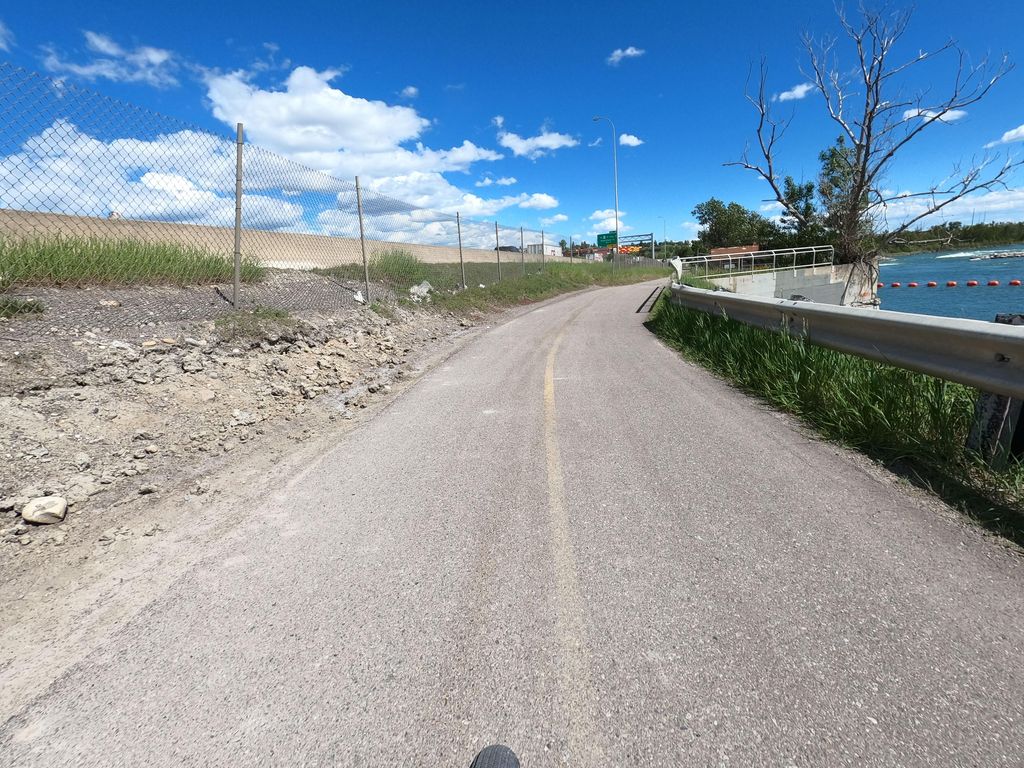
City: calgary